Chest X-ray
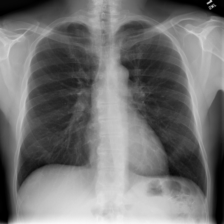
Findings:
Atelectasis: negative
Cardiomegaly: negative
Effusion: negative
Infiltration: negative
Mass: negative
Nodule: negative
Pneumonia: negative
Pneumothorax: negative
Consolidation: negative
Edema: negative
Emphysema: negative
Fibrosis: negative
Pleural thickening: negative
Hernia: negative